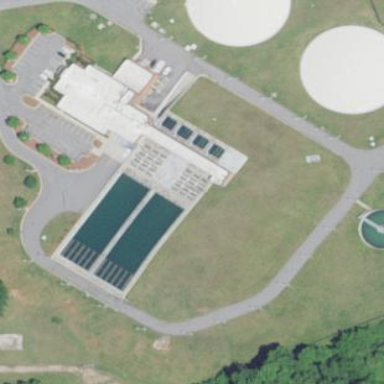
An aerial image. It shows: View of wastewater plant.